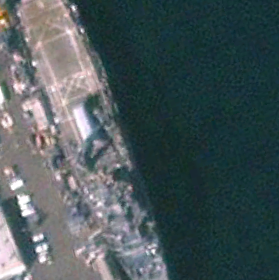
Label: combat